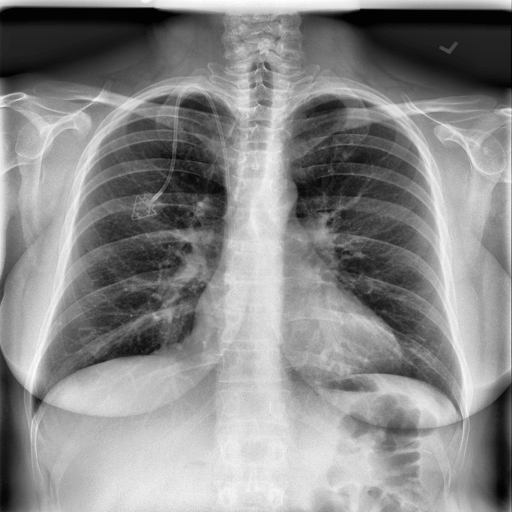
Finding: NORMAL